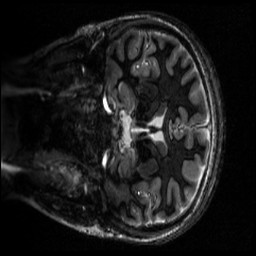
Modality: MP2RAGE
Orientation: coronal
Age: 21
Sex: female
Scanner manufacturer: siemens
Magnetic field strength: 6.98 T
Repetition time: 6 s
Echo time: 0.00283 s